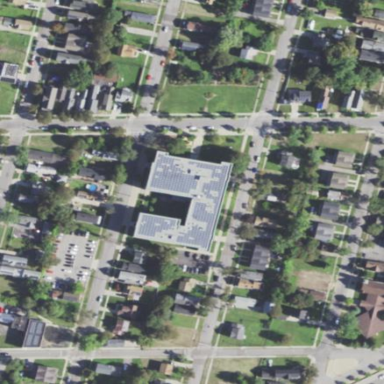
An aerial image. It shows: School building.